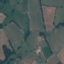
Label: Pasture